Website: lowes
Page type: order-tracking
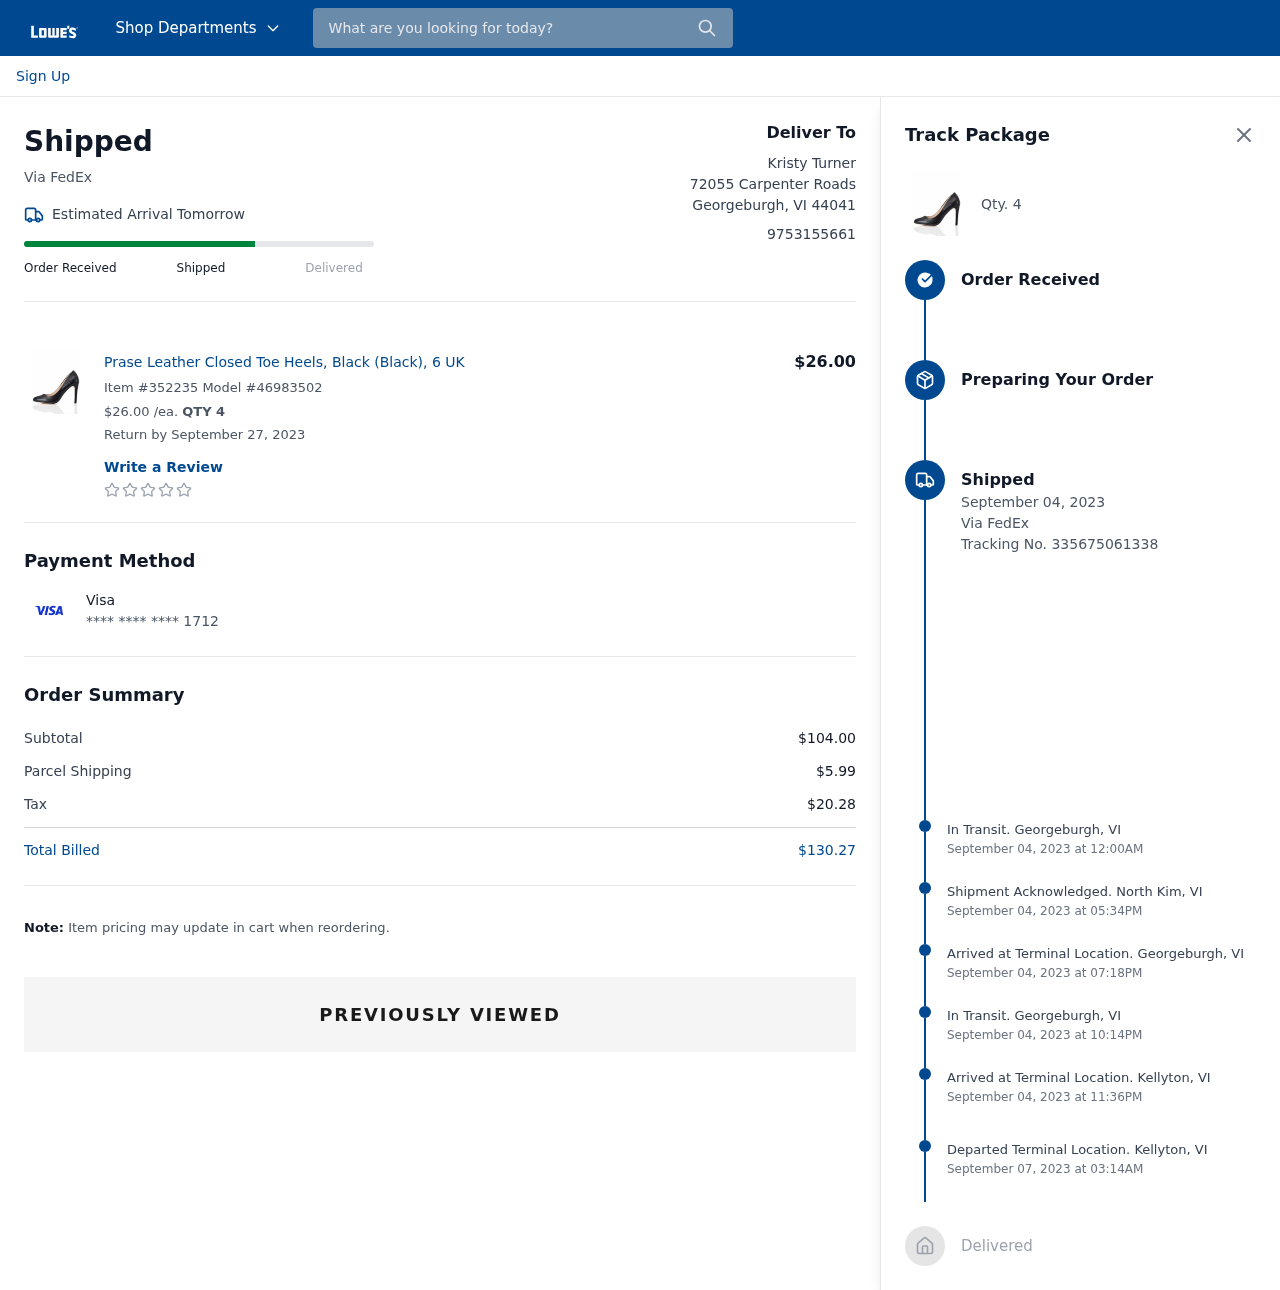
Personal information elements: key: PII_CARD_LAST4
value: **** **** **** 1712
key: PII_CARD_TYPE
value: Visa
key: PII_CITY_STATE
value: Georgeburgh, VI
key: PII_CITY_STATE_ZIP
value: Georgeburgh, VI 44041
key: PII_FULLNAME
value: Kristy Turner
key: PII_PHONE
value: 9753155661
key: PII_STREET
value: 72055 Carpenter Roads
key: PII_CITY_STATE2
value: North Kim, VI
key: PII_STATE_ABBR
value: VI
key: PII_CITY
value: Georgeburgh
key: PII_STATE
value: VI
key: PII_CITY_STATE3
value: Kellyton, VI
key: PII_CITY3
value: Kellyton
Product elements: key: PRODUCT1_NAME
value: Prase Leather Closed Toe Heels, Black (Black), 6 UK
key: PRODUCT1_PRICE
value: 26
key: PRODUCT1_QUANTITY
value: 4
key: PRODUCT1_TOTAL
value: $26.00
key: PRODUCT1_QUANTITY2
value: Qty. 4
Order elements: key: ORDER_DELIVERY_DATE
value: Estimated Arrival Tomorrow
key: ORDER_ITEM_NUMBER
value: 352235
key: ORDER_MODEL_NUMBER
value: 46983502
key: ORDER_RETURN_BY_DATE
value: Return by September 27, 2023
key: ORDER_SUBTOTAL
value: $104.00
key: ORDER_SHIPPING_COST
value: $5.99
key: ORDER_TAX
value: $20.28
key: ORDER_TOTAL
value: $130.27
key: ORDER_SHIPPING_DATE
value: September 04, 2023
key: ORDER_TRACKING_NUMBER
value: Tracking No. 335675061338
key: ORDER_TRACKING_EVENT1
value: September 04, 2023 at 12:00AM
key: ORDER_TRACKING_EVENT2
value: September 04, 2023 at 05:34PM
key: ORDER_TRACKING_EVENT3
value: September 04, 2023 at 07:18PM
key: ORDER_TRACKING_EVENT4
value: September 04, 2023 at 10:14PM
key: ORDER_TRACKING_EVENT5
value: September 04, 2023 at 11:36PM
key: ORDER_TRACKING_EVENT6
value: September 07, 2023 at 03:14AM
Search elements: key: HEADER_SEARCH
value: What are you looking for today?